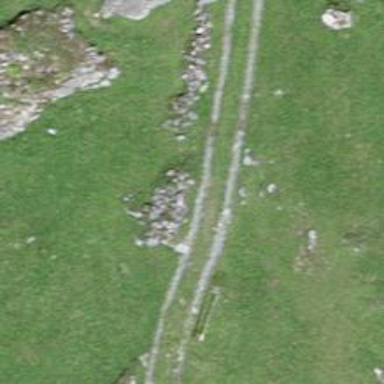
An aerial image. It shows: Path.